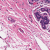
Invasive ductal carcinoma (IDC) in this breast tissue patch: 0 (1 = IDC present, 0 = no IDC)